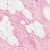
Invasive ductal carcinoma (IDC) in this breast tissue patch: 0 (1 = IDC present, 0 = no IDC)